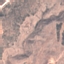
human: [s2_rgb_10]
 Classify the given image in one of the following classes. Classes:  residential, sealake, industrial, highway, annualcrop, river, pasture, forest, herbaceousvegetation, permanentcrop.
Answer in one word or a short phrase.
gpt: HerbaceousVegetation